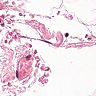
Metastatic tissue present: no